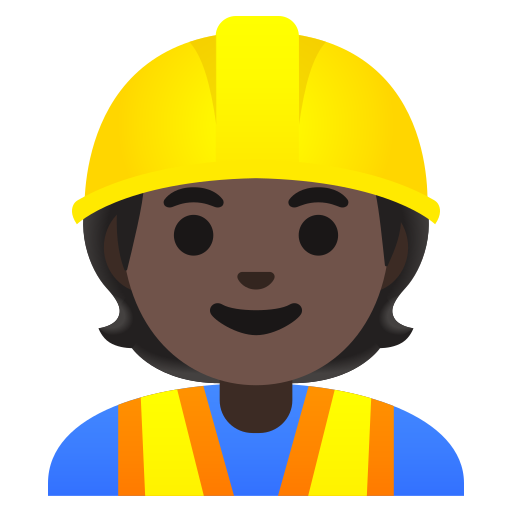
Emoji: 👷🏿